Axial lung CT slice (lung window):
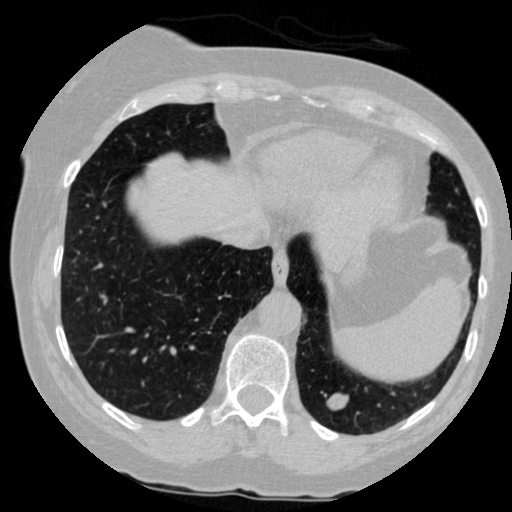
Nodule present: yes
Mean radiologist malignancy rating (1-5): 3.75